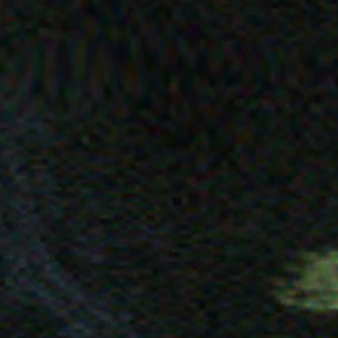
Label: other